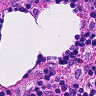
Metastatic tissue present: no